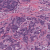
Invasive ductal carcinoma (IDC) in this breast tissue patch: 1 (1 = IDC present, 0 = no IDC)